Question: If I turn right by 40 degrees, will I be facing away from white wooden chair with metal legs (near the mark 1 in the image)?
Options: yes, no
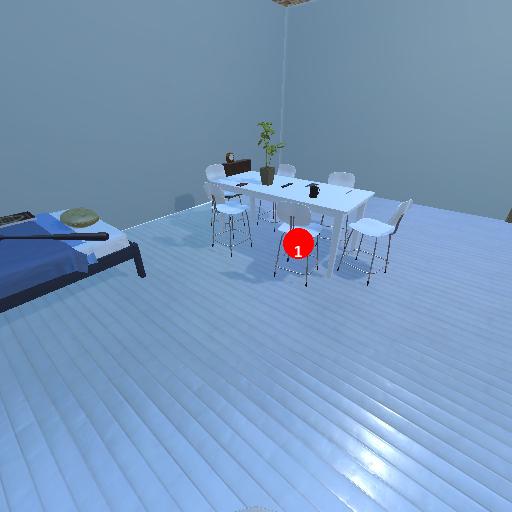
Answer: yes